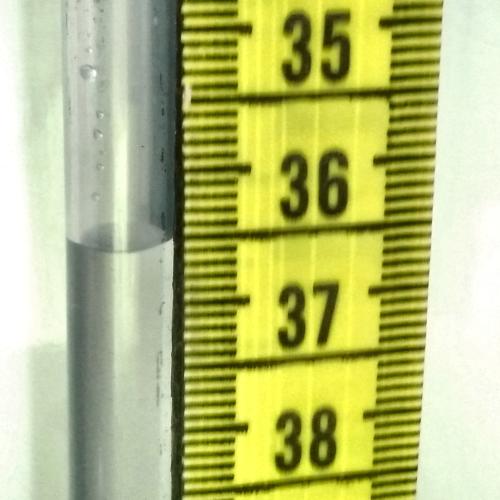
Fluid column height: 36.5 cm